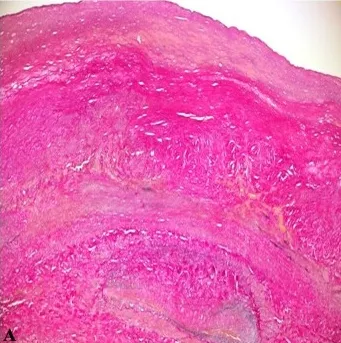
Thickened arterial wall with intimal, and ,adventitial thickening, and ,complete loss of elastic tissue from media.
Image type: pathology (h&e)